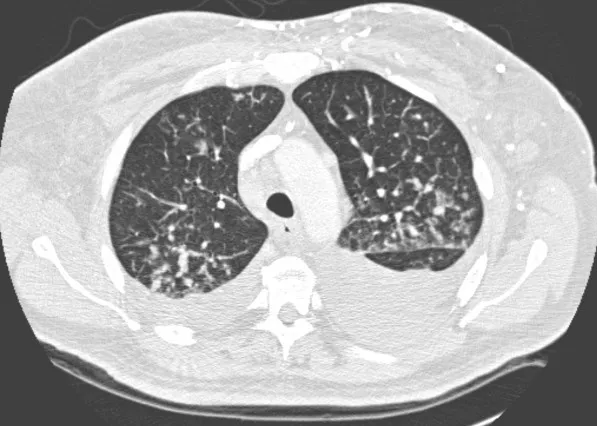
Axial CT of the mid thorax with lung window settings: bilateral pleural effusions and diffuse septal thickening consistent with lymphangitis carcinomatosa.
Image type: radiology (ct)